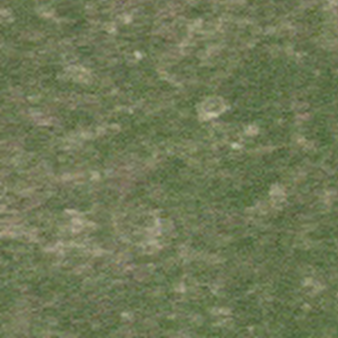
Label: other